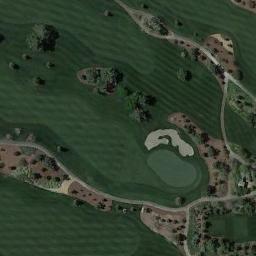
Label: golf_course